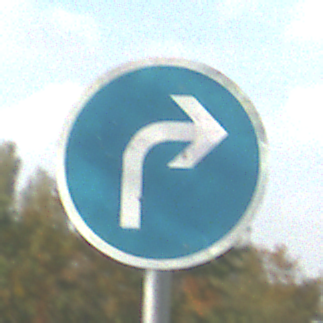
Verkehrszeichen: VorgeschriebeneFahrtrichtungRechts
Umgebung: Outdoor, Suburban
Tageszeit: MorningAfternoon
Wetter: PartlyCloudy
Licht: Natural
Jahreszeit: NotSpecified
Kontrast: HighContrast